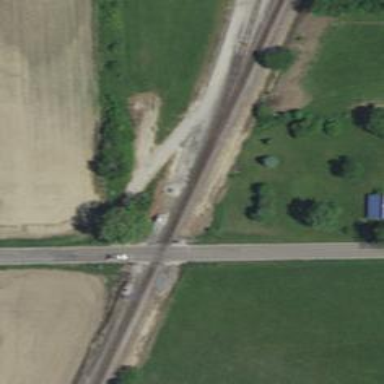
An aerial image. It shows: Level crossing along the railway.